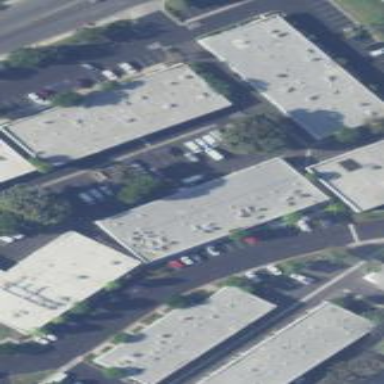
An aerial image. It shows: Commercial building.